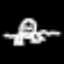
Label: frog